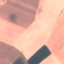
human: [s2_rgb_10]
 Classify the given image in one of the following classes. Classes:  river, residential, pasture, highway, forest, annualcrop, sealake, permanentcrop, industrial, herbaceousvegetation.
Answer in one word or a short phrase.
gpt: AnnualCrop